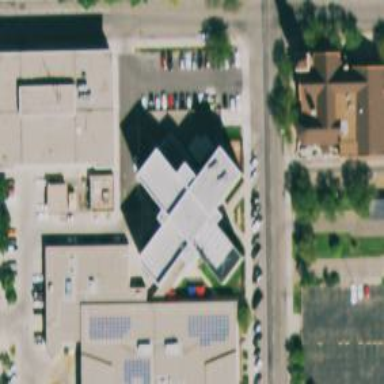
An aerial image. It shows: Police building.